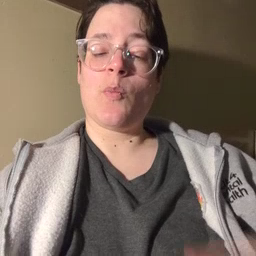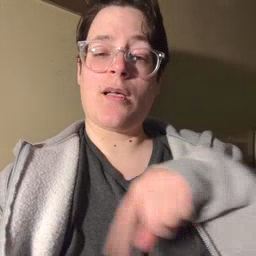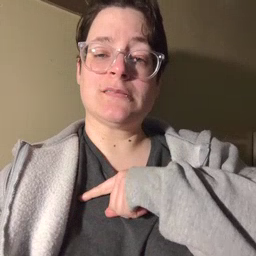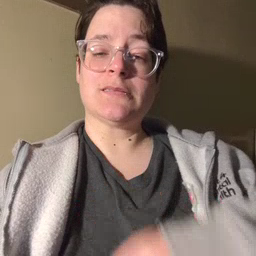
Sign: weus